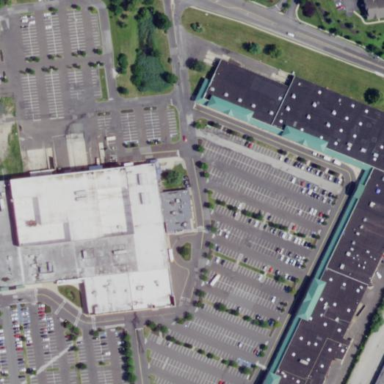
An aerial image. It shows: Retail area.